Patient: sex F, age 54
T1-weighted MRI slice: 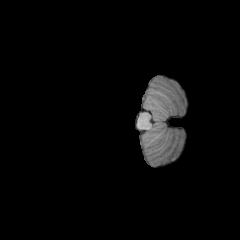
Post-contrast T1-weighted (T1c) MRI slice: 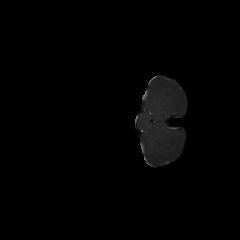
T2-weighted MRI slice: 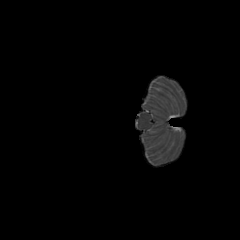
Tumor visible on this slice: no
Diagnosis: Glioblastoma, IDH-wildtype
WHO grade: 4